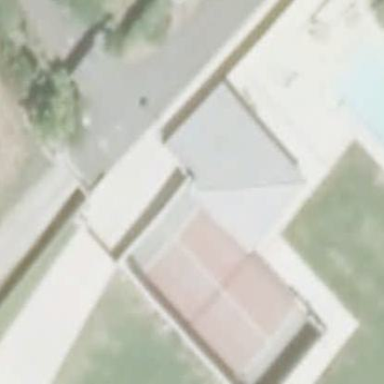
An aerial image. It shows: Tennis court on pitch designated for leisure land.